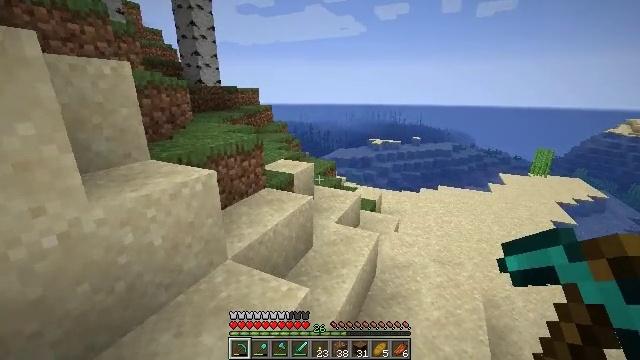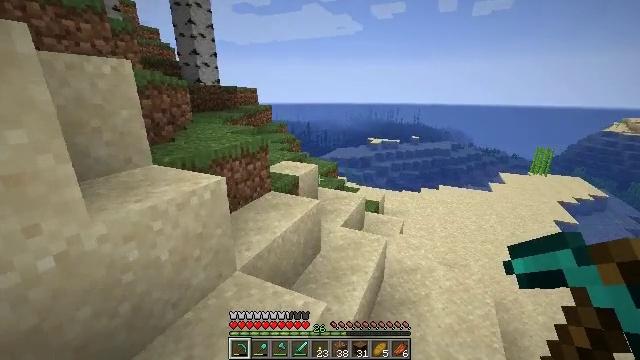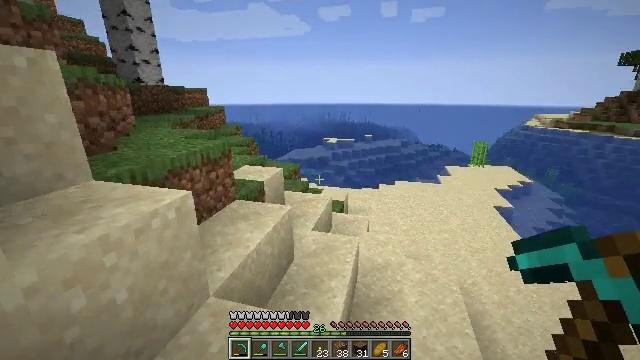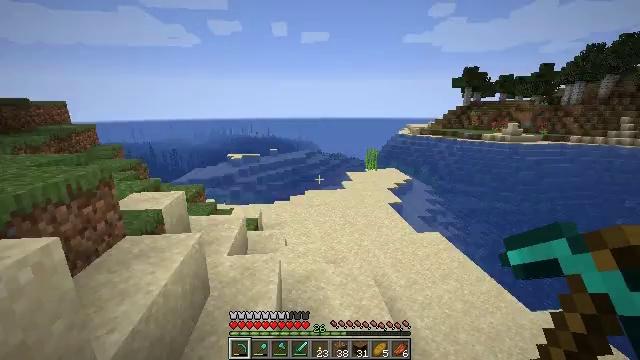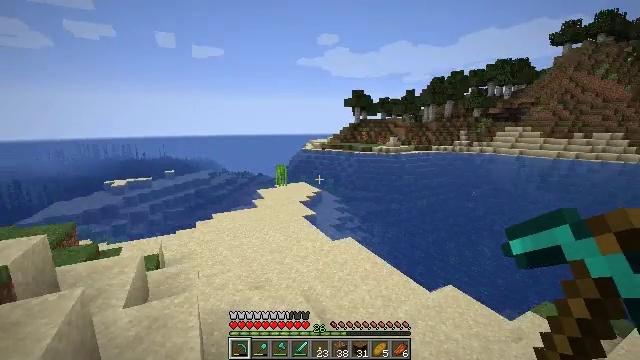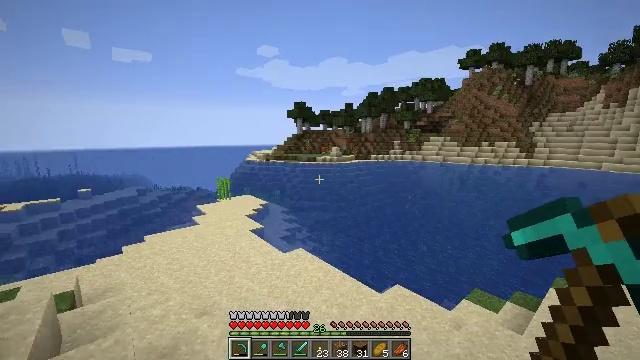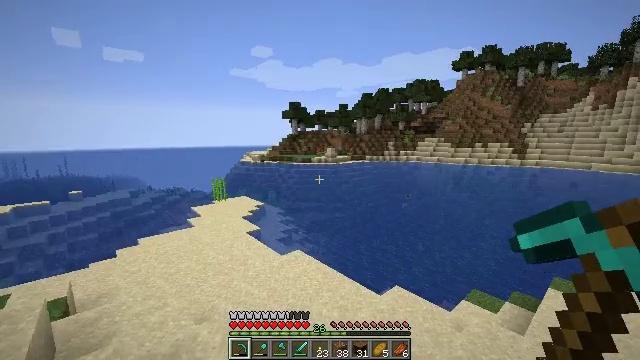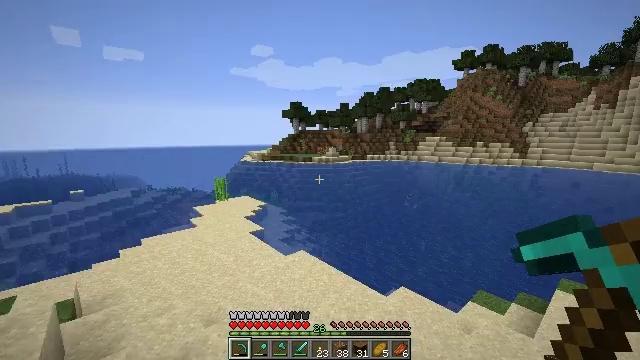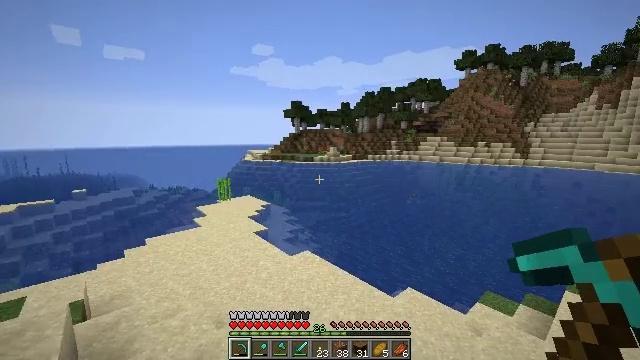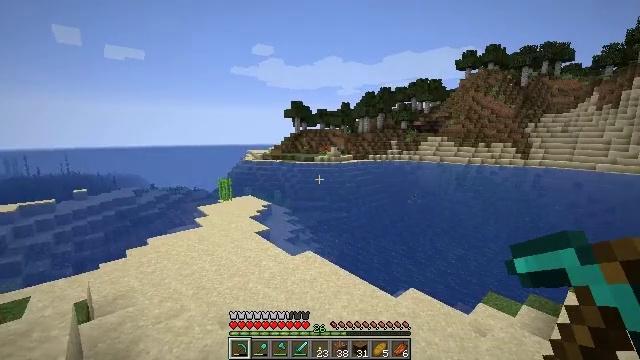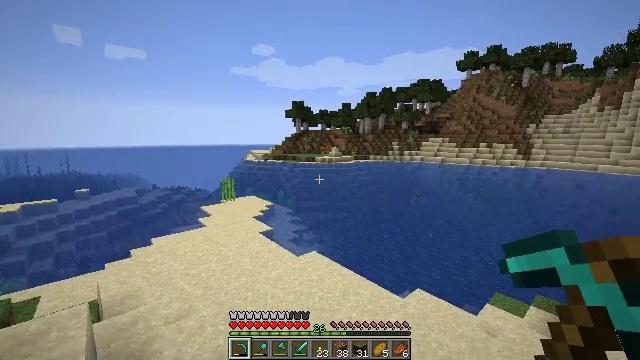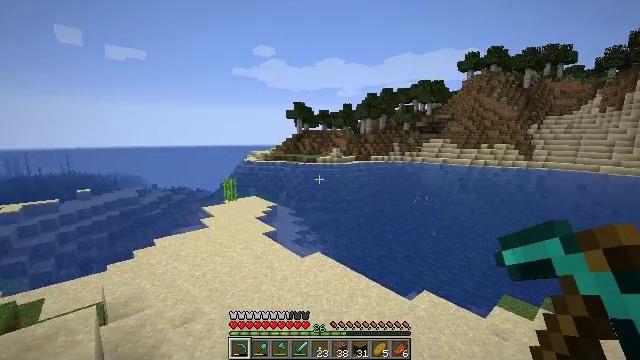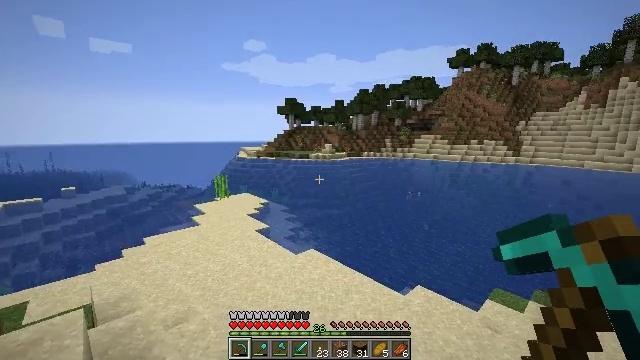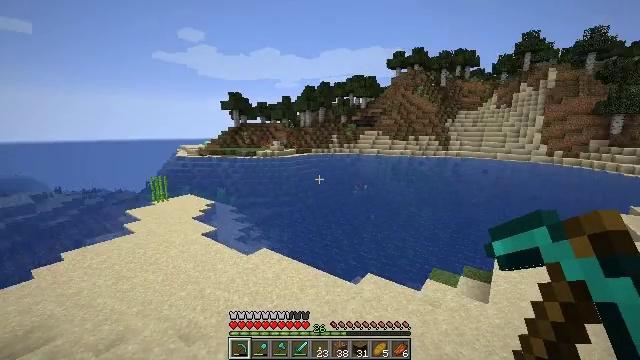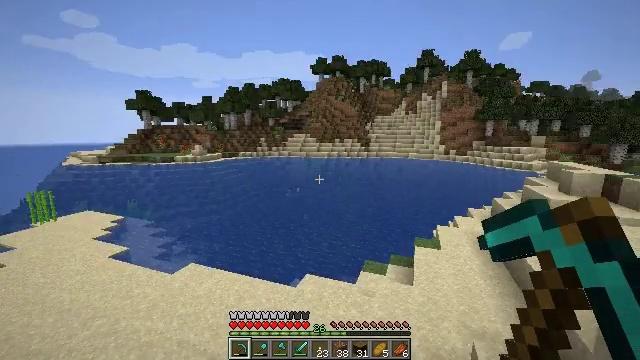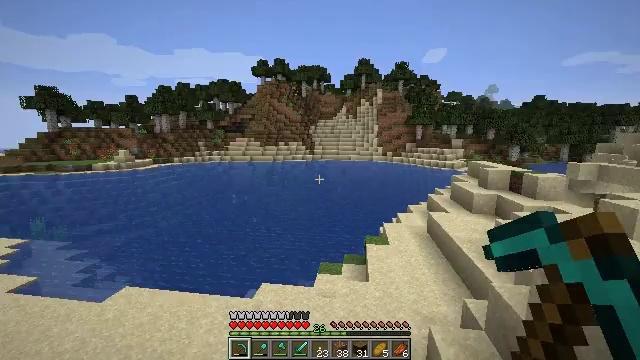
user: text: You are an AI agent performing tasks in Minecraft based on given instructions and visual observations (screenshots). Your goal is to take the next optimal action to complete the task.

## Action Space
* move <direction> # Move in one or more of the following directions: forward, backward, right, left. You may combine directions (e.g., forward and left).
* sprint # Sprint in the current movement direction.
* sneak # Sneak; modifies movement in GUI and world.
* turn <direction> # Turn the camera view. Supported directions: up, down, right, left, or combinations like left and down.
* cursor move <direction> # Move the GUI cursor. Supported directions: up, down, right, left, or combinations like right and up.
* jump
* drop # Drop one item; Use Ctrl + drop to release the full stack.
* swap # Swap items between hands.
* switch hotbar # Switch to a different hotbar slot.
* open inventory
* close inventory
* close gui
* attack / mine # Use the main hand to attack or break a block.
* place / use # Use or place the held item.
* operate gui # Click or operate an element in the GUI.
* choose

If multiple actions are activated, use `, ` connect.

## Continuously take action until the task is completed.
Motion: motion action
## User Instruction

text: Harvest sugar cane from the plant.
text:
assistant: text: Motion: move forward and move left
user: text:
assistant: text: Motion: move forward and move left, turn right
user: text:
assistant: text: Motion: move forward and move left, turn right and up
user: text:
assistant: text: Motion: move forward and move left, turn right and up
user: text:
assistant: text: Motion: move forward and move left, turn right and up
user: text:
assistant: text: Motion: move left, turn right
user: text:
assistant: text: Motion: move left
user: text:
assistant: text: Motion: move left
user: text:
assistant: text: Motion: move left
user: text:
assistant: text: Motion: move left
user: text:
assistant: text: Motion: move left
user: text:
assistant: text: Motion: move left, turn right
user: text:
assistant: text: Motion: move left, turn right
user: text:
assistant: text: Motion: move left, turn right
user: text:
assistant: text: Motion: move left, turn right and up
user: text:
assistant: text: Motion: move left, turn right
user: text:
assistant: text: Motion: move left
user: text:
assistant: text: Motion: move left
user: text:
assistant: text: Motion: no_op
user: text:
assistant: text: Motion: no_op
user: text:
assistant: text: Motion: no_op
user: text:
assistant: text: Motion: no_op
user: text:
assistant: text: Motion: turn left
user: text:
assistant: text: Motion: turn left
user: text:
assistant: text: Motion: move left, turn left and up
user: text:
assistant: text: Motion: move forward and move left, turn left and up
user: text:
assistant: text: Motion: move forward and move left, turn left
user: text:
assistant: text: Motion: move forward and move left, turn left
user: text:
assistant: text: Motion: move forward and move left, turn right and down
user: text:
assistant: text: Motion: move forward